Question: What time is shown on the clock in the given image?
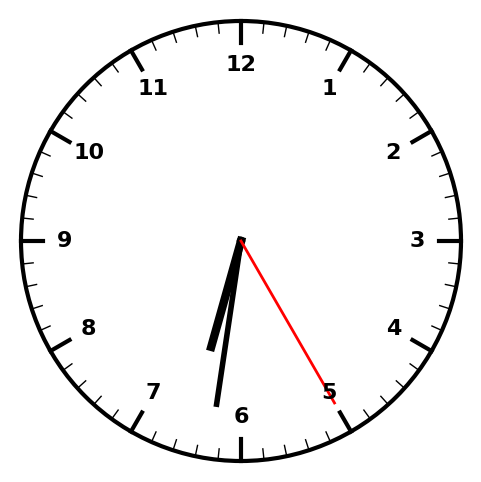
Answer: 06:31:25